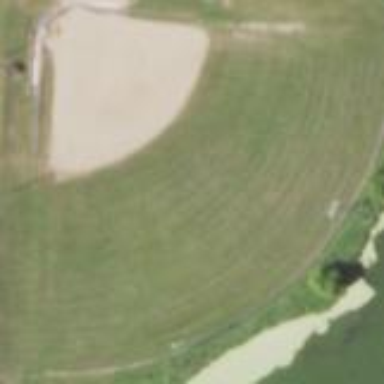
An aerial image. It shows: Baseball pitch for leisure land.